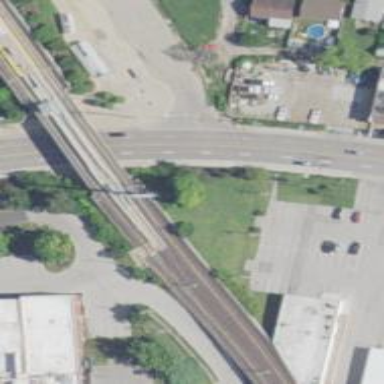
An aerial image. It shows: Light rail railway with electrified contact line.